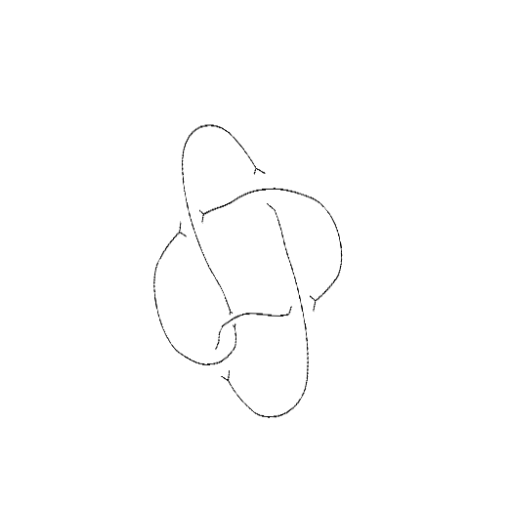
Crossing number: 5